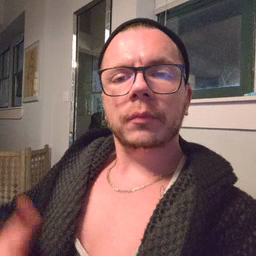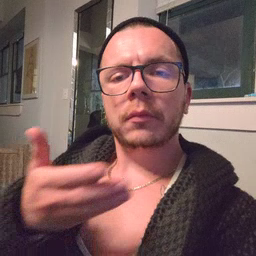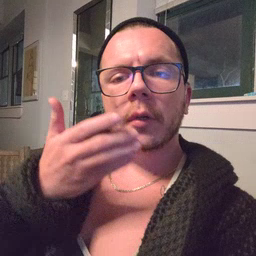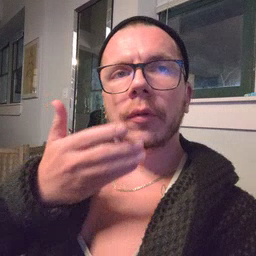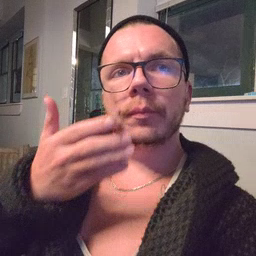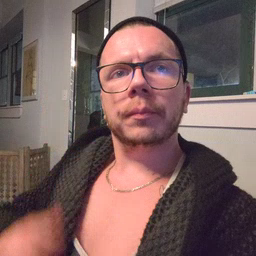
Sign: cereal